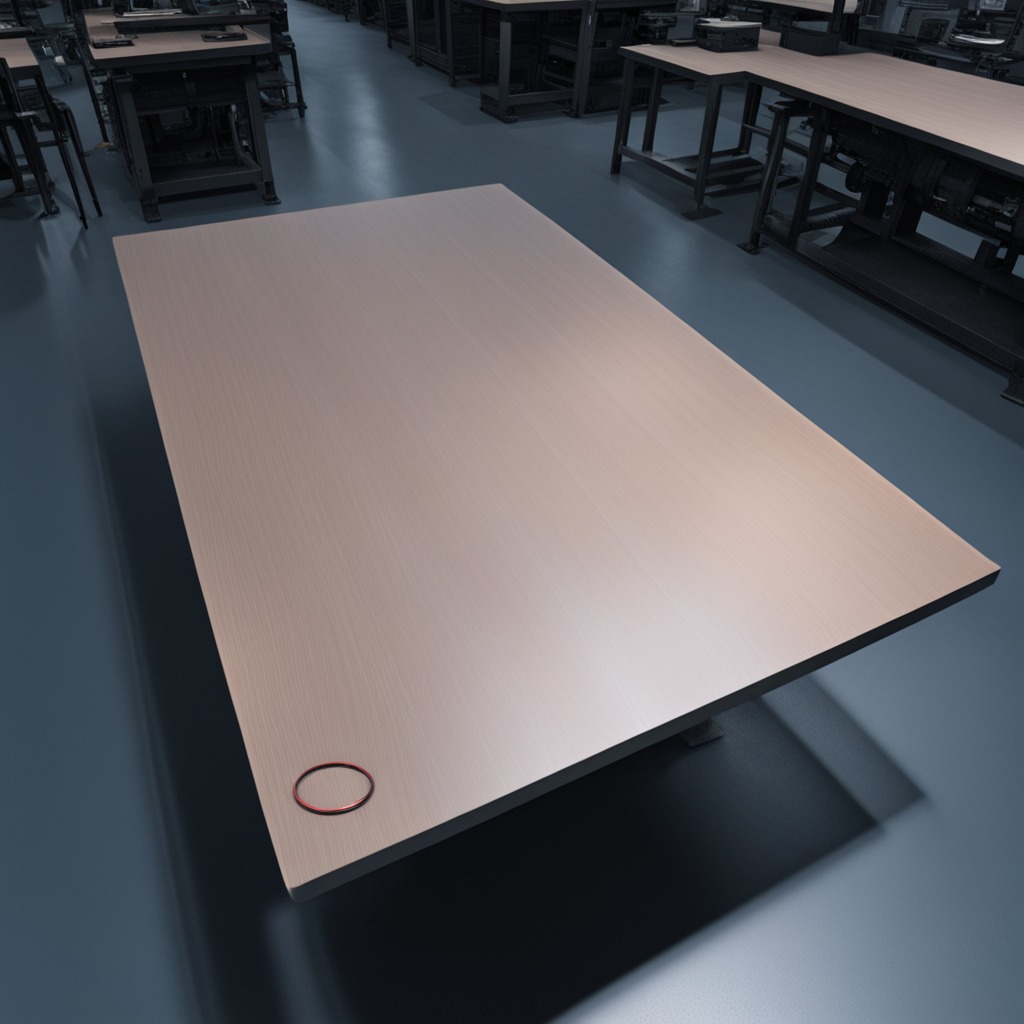
A rubber O-ring is lying on a clean empty table in the evening soft directional lighting on the tabletop realistic grain studio-quality clarity centered framing